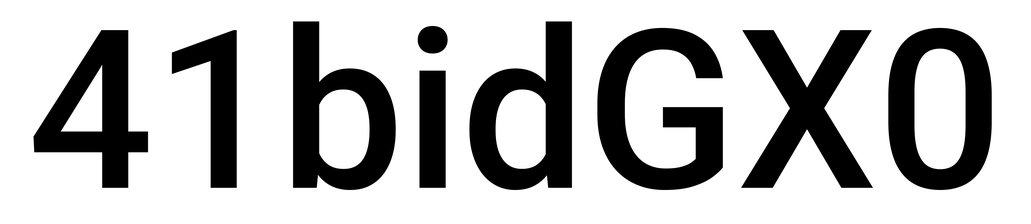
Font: Roboto_Medium